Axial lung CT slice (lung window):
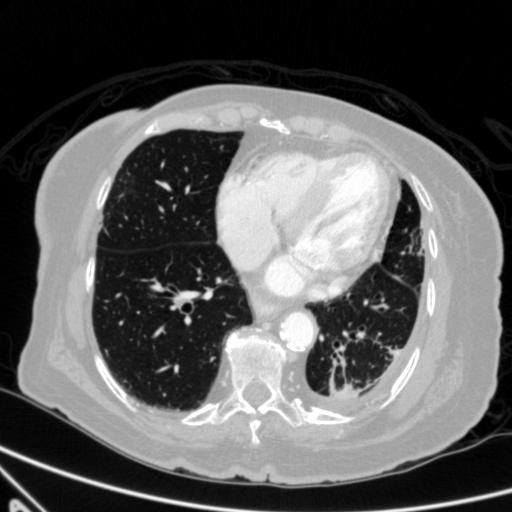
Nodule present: no